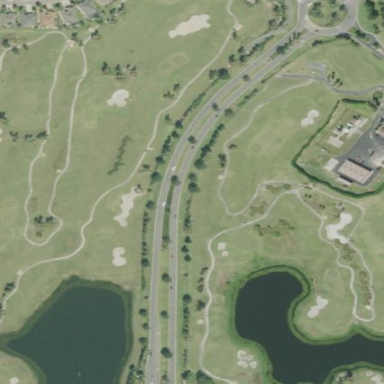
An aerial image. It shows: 9-hole golf course in leisure land setting.